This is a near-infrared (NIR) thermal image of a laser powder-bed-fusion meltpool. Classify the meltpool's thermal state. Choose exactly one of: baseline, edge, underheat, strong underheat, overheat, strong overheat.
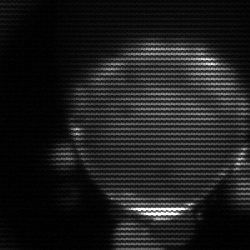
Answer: edge